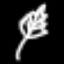
Label: leaf